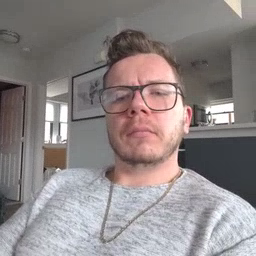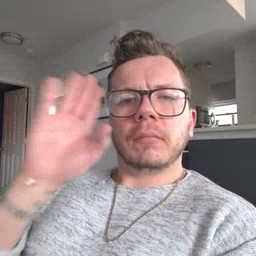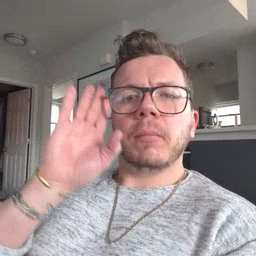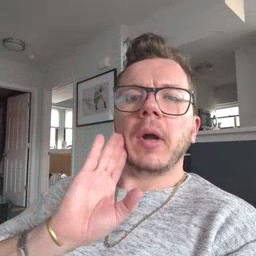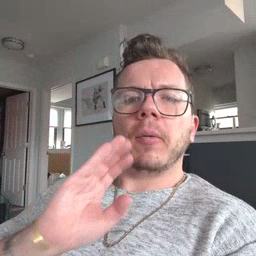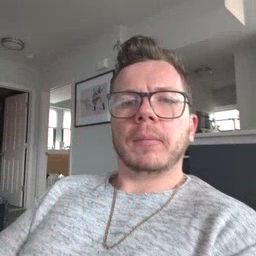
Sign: brown